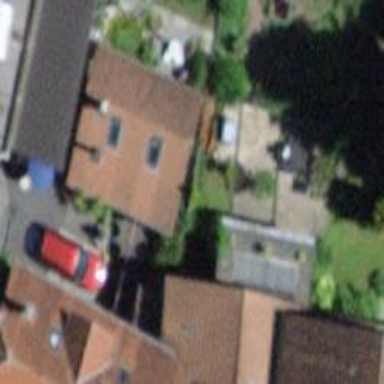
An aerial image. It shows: Shed.